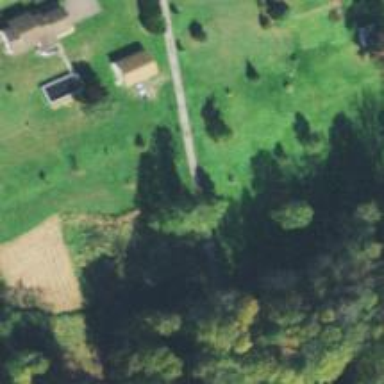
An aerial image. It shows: Driveway.